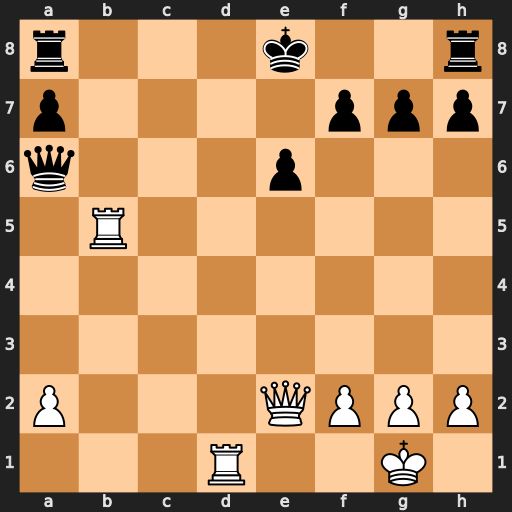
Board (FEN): r3k2r/p4ppp/q3p3/1R6/8/8/P3QPPP/3R2K1
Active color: w
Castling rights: kq
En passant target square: -
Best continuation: Rb8+ Rxb8 Qxa6